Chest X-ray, AP view. Patient: 64 years old, sex F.
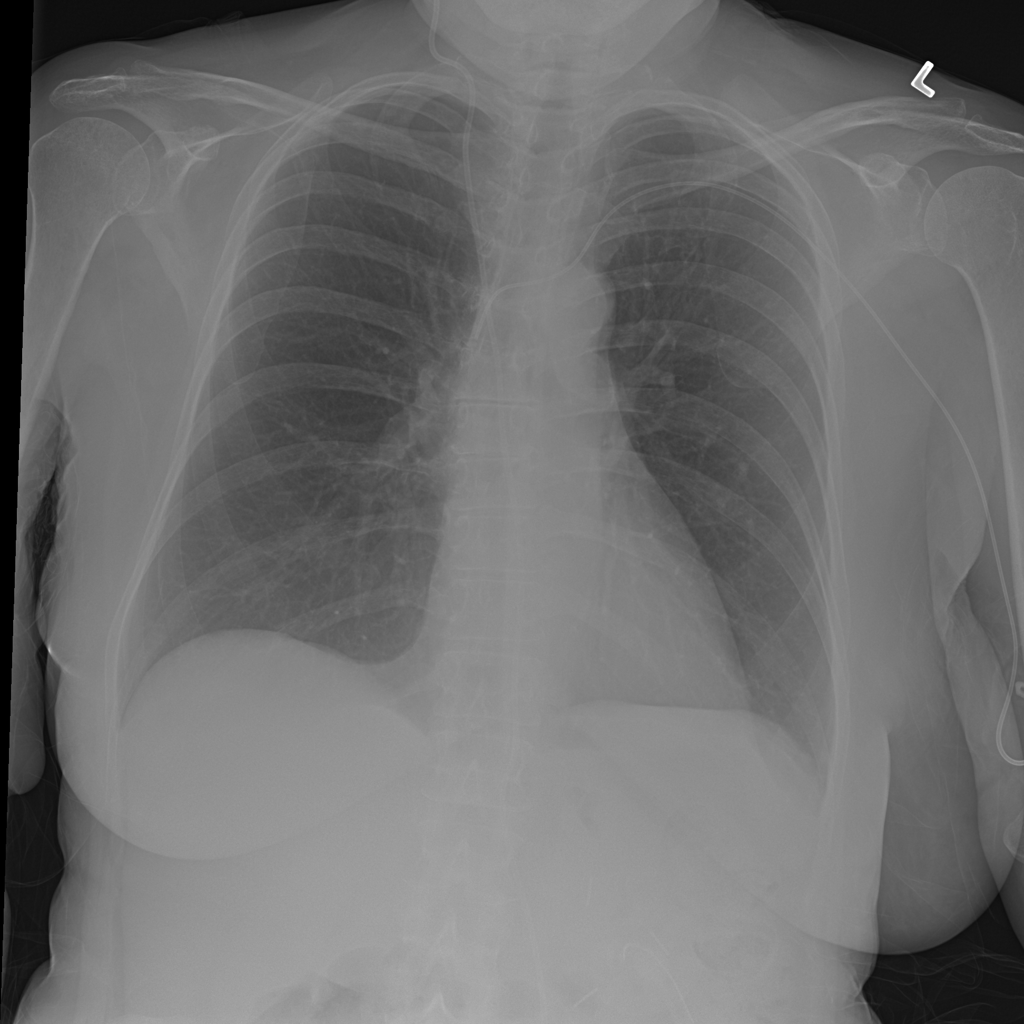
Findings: No Finding